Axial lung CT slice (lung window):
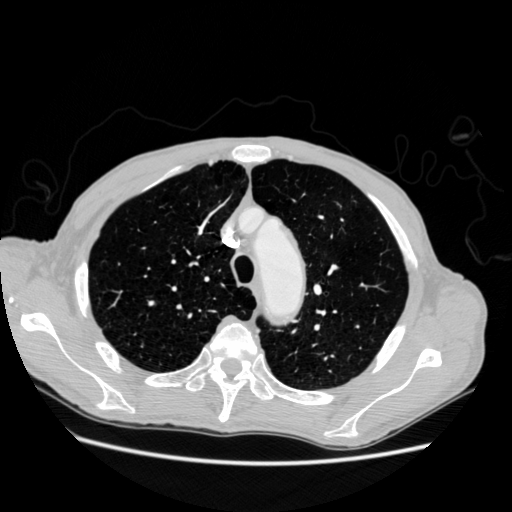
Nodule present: no